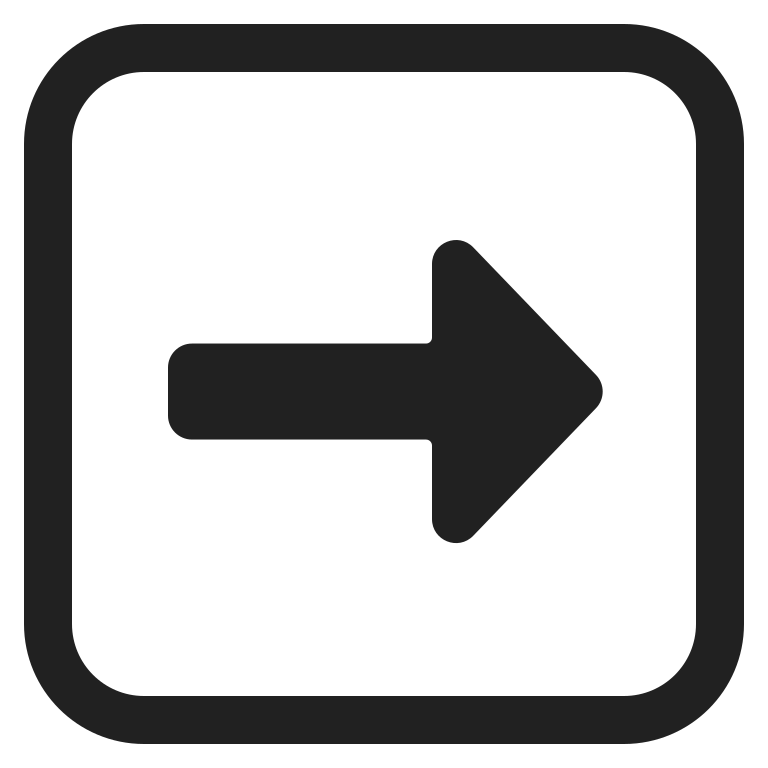
right arrow high contrast